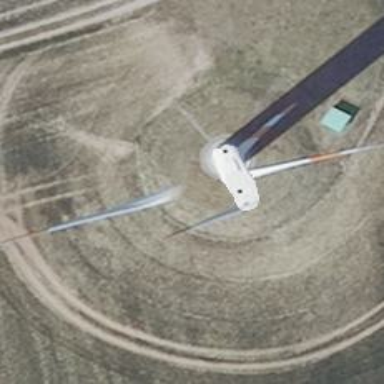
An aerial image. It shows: Wind generator powered by horizontal-axis wind turbine.